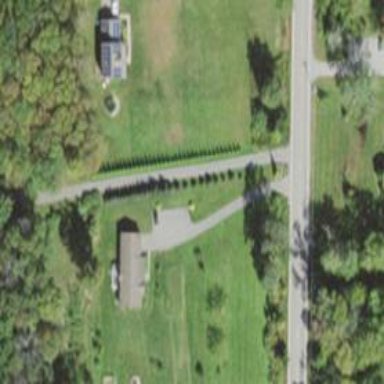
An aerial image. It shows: Residential driveway used as service road.